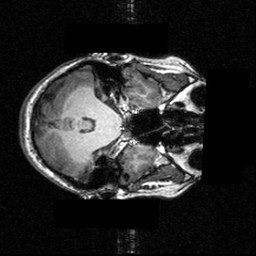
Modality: T1w
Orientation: axial
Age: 12
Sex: female
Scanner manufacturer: siemens
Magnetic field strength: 3.951 T
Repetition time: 1.5 s
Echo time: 0.00335 s